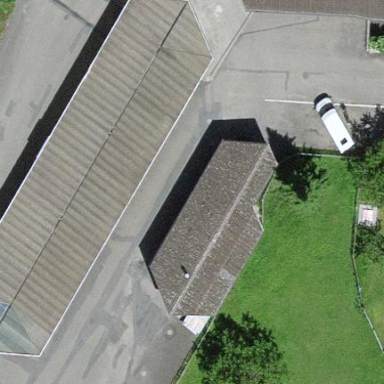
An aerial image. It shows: Car wash facility located inside building.